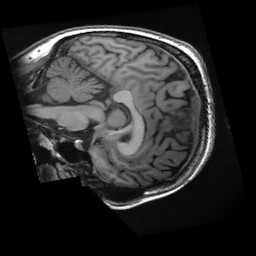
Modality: T1w
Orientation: sagittal
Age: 23
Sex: female
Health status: healthy
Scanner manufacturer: ge
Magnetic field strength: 3 T
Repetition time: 0.008332 s
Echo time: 0.003096 s